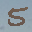
Label: 5